Aerial crown-view tile of a tropical tree (Barro Colorado Island, Panama), acquired 20250616:
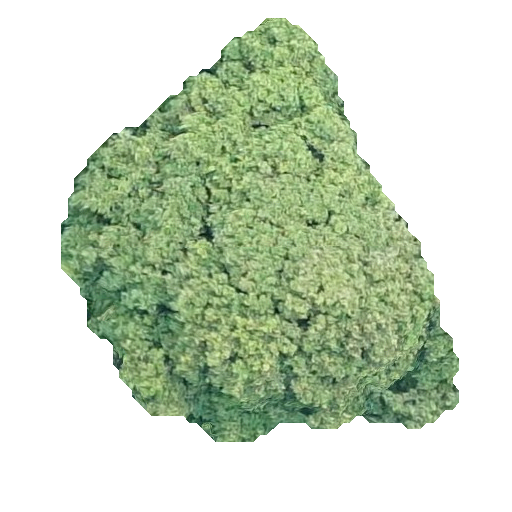
Species: Prioria copaifera
GBIF accepted scientific name: Prioria copaifera
Crown area: 160.103 m²